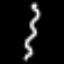
Label: squiggle